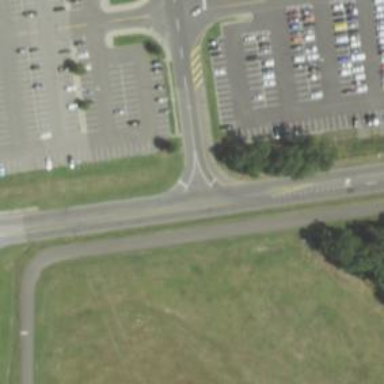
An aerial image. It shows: Tertiary_link road with asphalt surface.